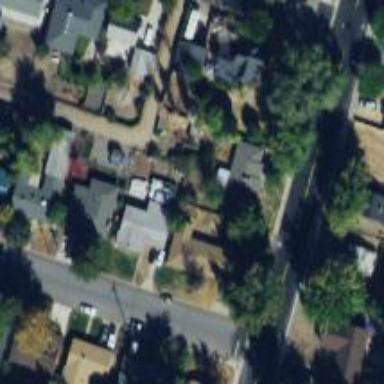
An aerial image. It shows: Alley classified as service road.